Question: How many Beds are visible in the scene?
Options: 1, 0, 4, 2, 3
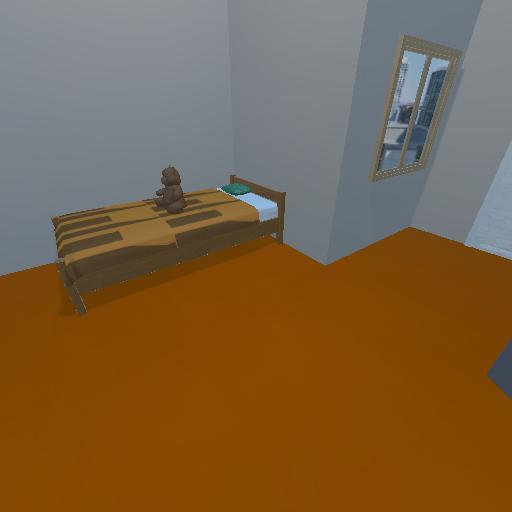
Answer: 1